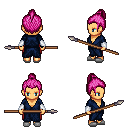
a pixel art fantasy rpg character, female body template, human, tanned skin, blue robe, red pants, pink short topknot hairstyle, white cloth bracers, white slippers, spear, four views (front, back, left, right), 2x2 character sprite sheet, small pixel art, hard edges, no anti-aliasing